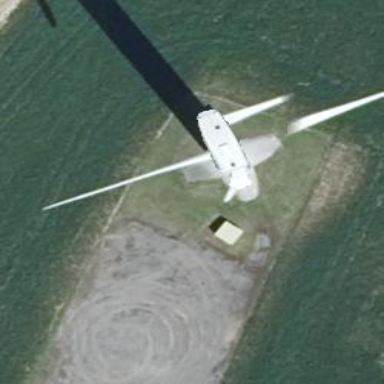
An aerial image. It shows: Wind turbine generator that utilizes wind as its source for generating electricity. It is of the horizontal axis type.